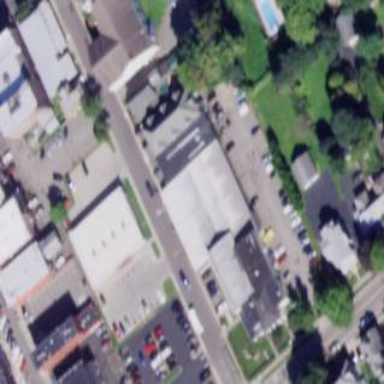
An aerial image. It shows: Social center housed in building.